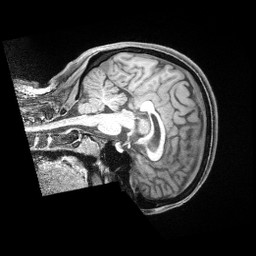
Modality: T1w
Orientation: sagittal
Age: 37
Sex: female
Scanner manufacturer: siemens
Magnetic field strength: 3 T
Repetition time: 2 s
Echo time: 0.00211 s